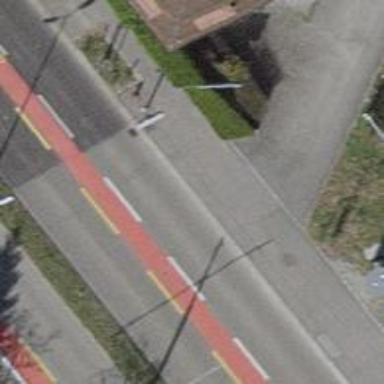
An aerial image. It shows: Unmarked crossing with traffic calming table.